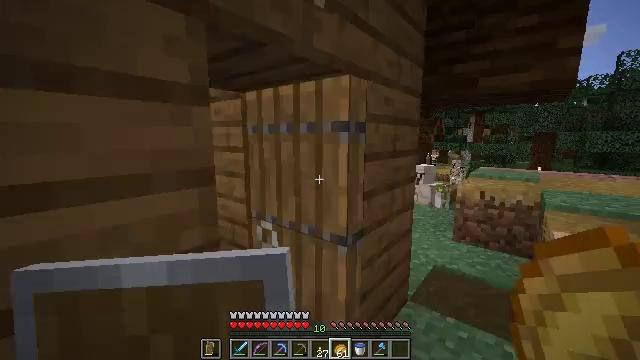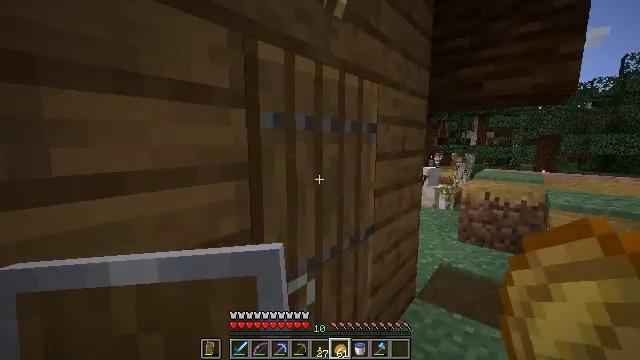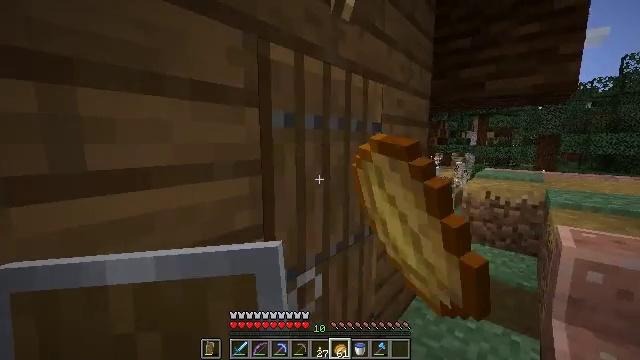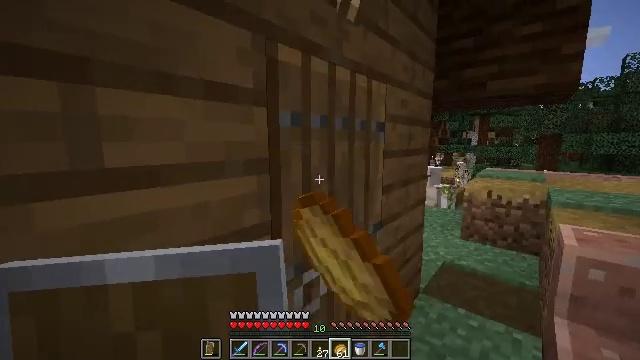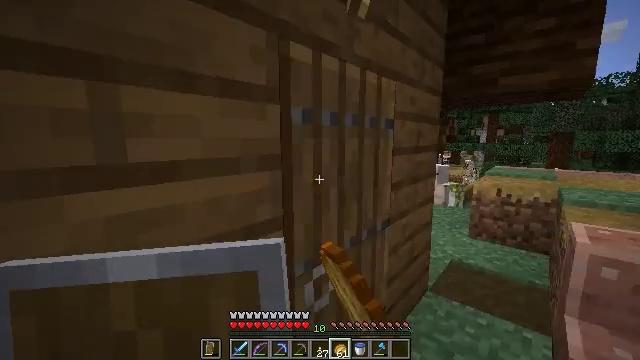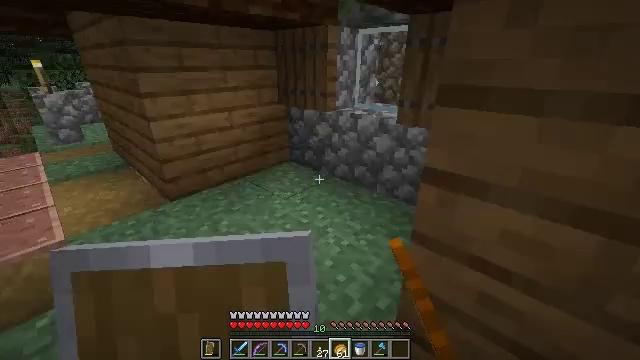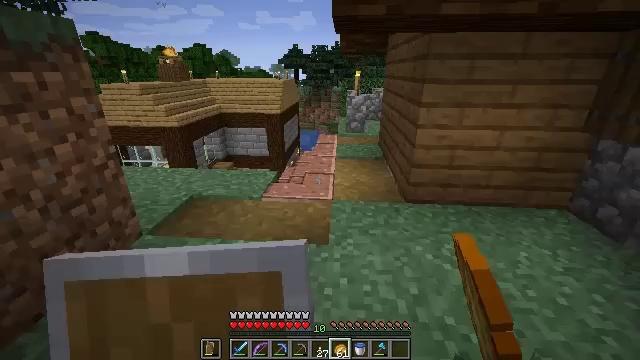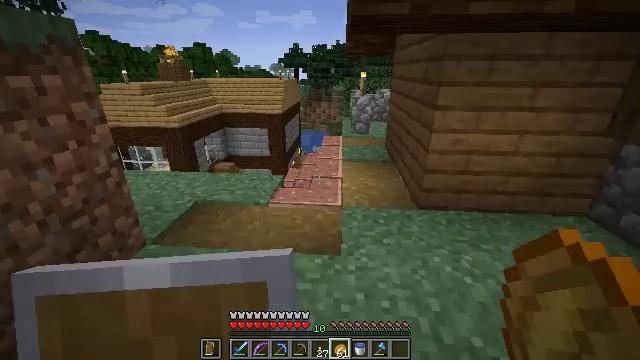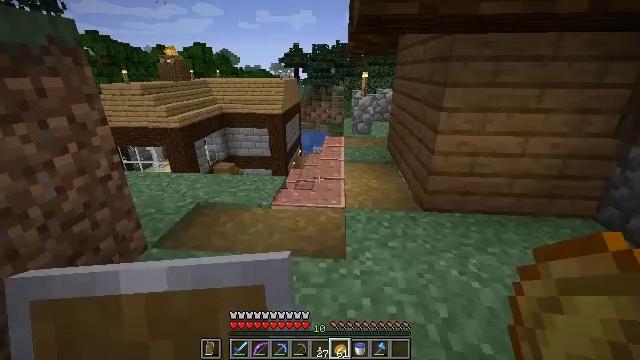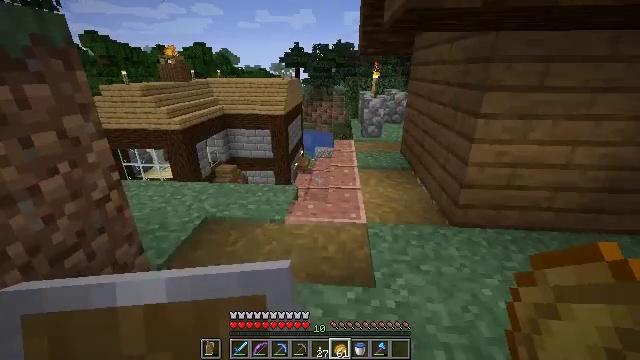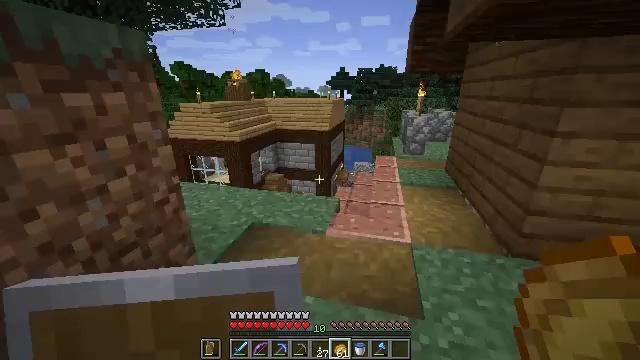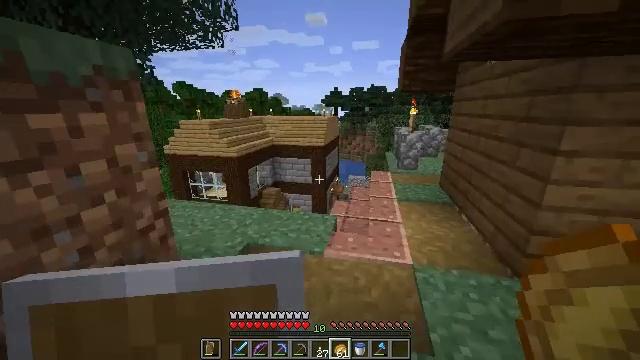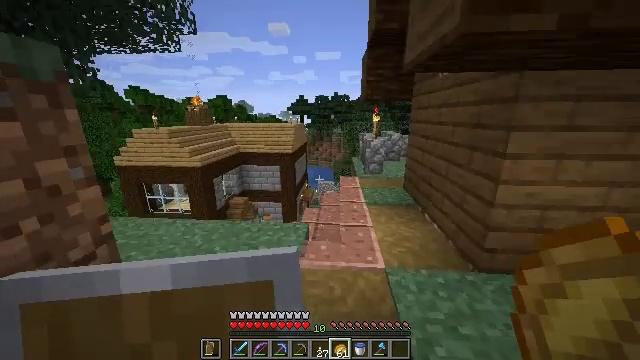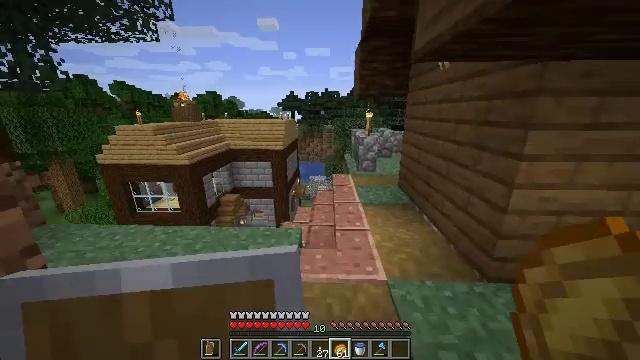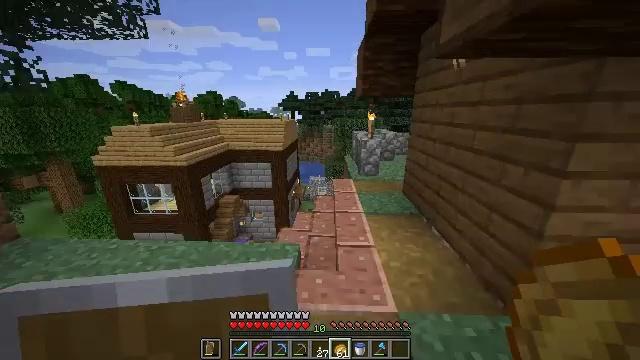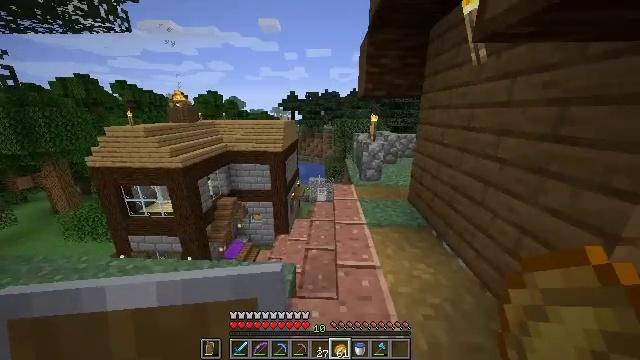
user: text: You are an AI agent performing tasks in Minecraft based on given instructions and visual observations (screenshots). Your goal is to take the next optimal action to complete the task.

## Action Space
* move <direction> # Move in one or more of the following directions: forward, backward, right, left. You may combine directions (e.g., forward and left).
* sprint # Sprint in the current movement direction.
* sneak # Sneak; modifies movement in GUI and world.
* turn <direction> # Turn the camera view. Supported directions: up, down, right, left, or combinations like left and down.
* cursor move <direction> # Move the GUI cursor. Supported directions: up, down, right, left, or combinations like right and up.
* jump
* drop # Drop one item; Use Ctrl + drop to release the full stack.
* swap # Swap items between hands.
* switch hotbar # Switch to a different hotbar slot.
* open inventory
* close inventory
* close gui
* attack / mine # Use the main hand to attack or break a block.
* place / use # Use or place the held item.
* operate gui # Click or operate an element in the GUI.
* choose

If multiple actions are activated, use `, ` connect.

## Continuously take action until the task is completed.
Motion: motion action
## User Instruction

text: Put together melon slices to craft a melon.
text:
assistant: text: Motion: use / place
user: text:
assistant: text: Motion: use / place
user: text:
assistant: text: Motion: no_op
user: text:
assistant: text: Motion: turn left
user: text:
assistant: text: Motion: move left, turn left and down
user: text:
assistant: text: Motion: move forward and move left, turn left and up
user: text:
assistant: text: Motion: move forward and move left
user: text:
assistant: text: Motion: move forward and move left
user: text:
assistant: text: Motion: move forward, sprint
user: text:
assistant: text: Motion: move forward, sprint, turn left and up
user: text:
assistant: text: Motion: move forward, sprint, turn right and up
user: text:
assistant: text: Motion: move forward, turn right and up
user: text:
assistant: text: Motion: move forward, turn right and down
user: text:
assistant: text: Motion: move forward
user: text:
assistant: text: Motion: move forward
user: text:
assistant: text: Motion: move forward
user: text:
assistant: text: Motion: move forward, turn down
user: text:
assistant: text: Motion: move forward, turn down
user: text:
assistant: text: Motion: move forward, turn left and down
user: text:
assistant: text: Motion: move forward, turn left and down
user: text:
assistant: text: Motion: move forward, turn left and down
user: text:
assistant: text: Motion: move forward, turn left and down
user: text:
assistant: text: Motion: move forward, turn left and down
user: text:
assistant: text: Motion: move forward, turn left
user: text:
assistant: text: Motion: move forward, turn left and down
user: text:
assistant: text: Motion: move forward, turn left
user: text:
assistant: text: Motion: move forward, turn left
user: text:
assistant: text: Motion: move forward, turn left
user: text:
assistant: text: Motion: move forward, turn left
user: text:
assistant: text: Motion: move forward, turn left